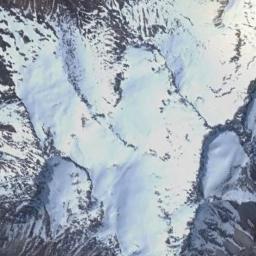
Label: snowberg